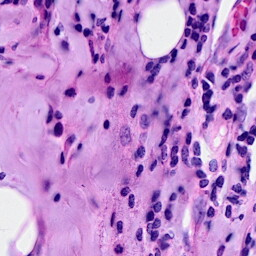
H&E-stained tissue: Breast